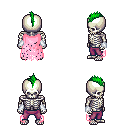
a pixel art fantasy rpg character, male body template, skeleton, pink tattered cape, magenta pants, green mohawk hairstyle, white cloth bracers, four views (front, back, left, right), 2x2 character sprite sheet, small pixel art, hard edges, no anti-aliasing